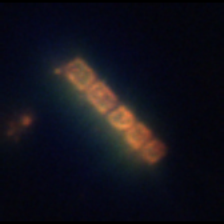
Taxon: Chaetoceros
Group: Diatoms